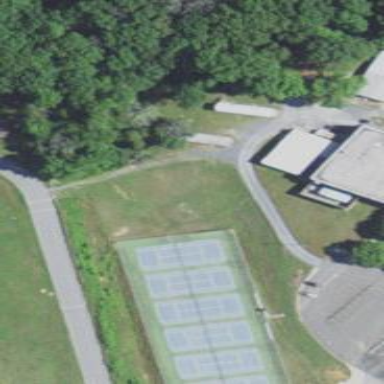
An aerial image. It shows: Tennis court on the leisure land pitch.